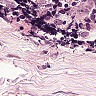
Metastatic tissue present: no